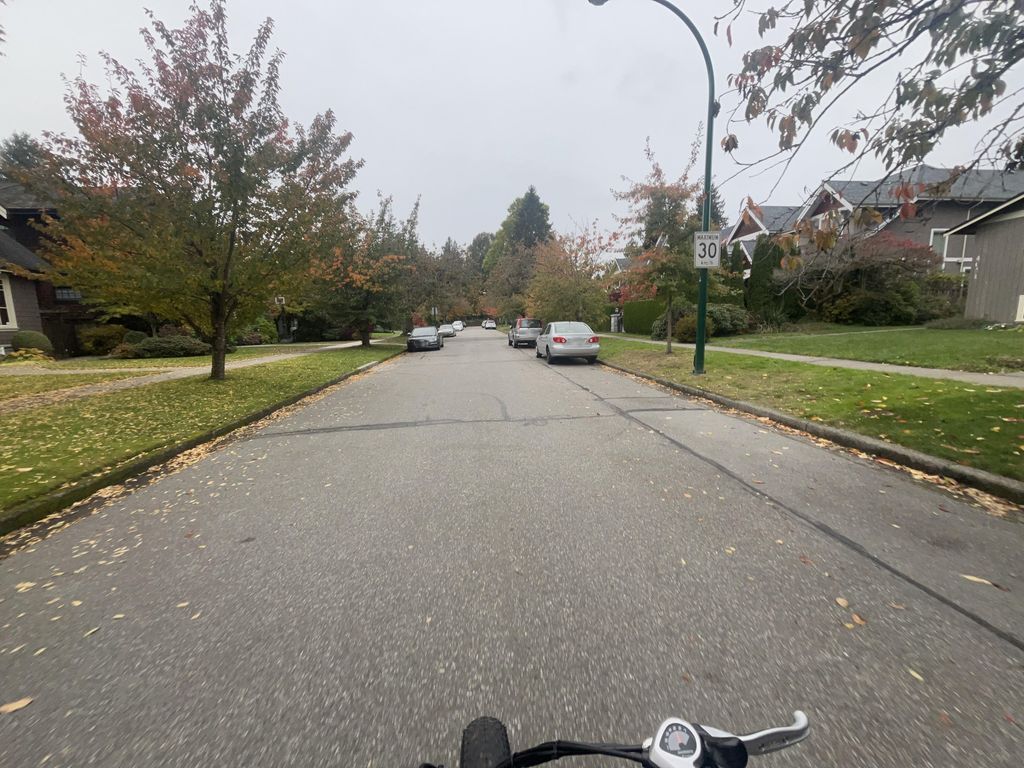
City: vancouver